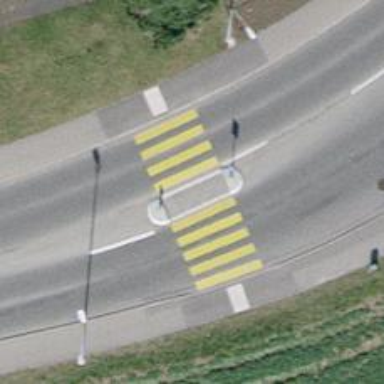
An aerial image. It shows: Uncontrolled crossing with island and markings on the road.